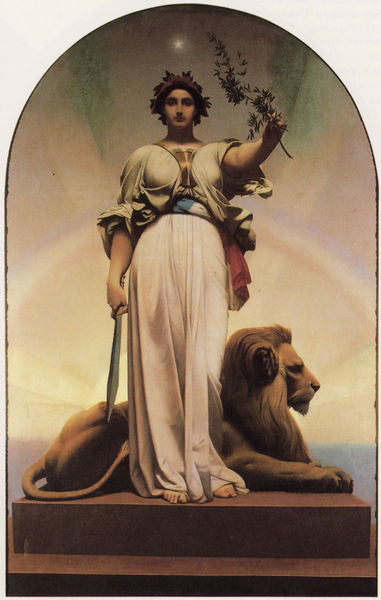
Titel: La République, Die Republik
Künstler: Jean Léon Gérôme
Standort: Les Lilas
Institution: Mairie
Schlagwörter: blau, blätter, gemälde, hand, himmel, meer, schatten, umhang, wasser, weiß, grün, braun, bunt, frankreich, frau, grau, kleid, licht, orange, schwarz, dame, gürtel, hund, rot, tier, tuch, beige, malerei, schleife, arm, arme, falten, halten, mensch, sockel, stehen, bild, ast, sonnenaufgang, sonne, gewand, gold, haare, stehend, stoff, klassizismus, blatt, pflanze, frontal, rosa, maus, fell, mähne, schärpe, taille, füße, liegen, bogen, fahne, flagge, trikolore, ähre, lila, violett, empore, französisch, rundbogen, romantik, treppe, tricolore, jugendstil, stufe, stufen, faltenwurf, plinthe, podest, liegend, katze, barfuss, schild, panzer, stern, strahlen, zweig, schwert, waffe, allegorie, kranz, lorbeer, lorbeerkranz, mythologie, flora, göttin, rüstung, sieg, chwarz, untersicht, antik, griechisch, mythos, historismus, herrscherin, löwe, lich, basis, klassik, tunika, athene, minerva, stärke, diana, brauns, republik, justitia, italia, regenbogen, bekränzt, erhöht, farbbogen, landesgöttin, löwenmähne, miverva, möhne, regenbod, richten, streppe, treppensufen, bavaria, siegesgöttin, raubtier, aura, viktoria, luna, ölzweig, heldin, olivenzweig, fortitudo, marianne, greichisch, g, #gold, bawaria, waöküre